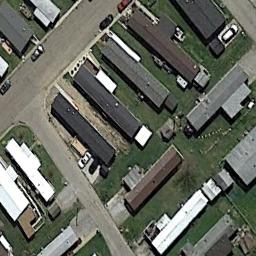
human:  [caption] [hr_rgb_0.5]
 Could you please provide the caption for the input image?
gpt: There are three rows of mobile homes .

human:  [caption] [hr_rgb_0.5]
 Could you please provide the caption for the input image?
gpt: The mobile home park has some mobile homes of different colors on the grass .

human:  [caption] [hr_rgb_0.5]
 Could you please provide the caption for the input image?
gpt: The mobile home park is on the grass next to the road .

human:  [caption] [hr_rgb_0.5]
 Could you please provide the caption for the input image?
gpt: There are many buildings of different shapes and sizes in the mobile home parks .

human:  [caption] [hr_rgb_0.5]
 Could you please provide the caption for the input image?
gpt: There are some black buildings and white buildings in the mobile home park .